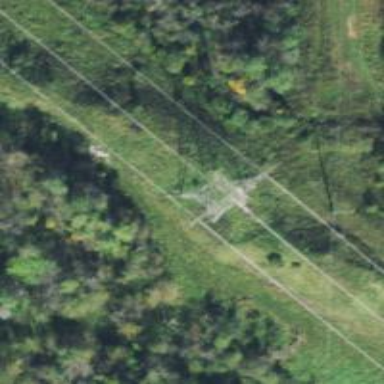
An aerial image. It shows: Lattice structure tower used for power distribution.